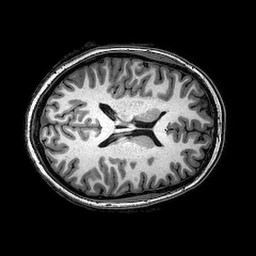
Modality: T1w
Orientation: axial
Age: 22
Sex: female
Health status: healthy
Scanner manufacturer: philips
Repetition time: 0.008262 s
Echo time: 0.0038 s